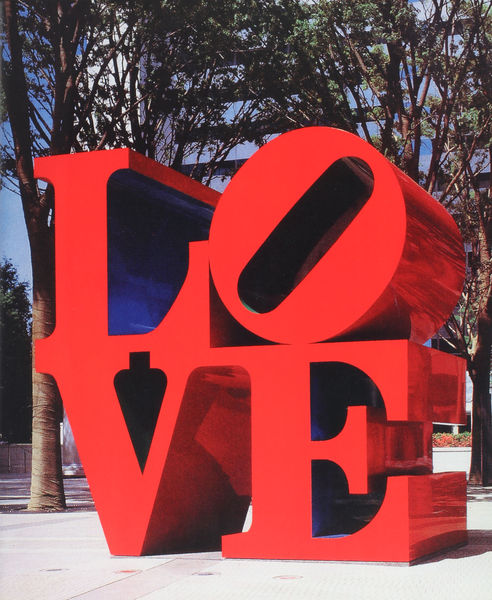
Titel: Love
Künstler: Robert Indiana
Institution: Shinjunku-I-Land Art Project, Tokyo
Schlagwörter: baum, blau, himmel, schatten, bäume, grün, fenster, licht, gebäude, haus, rot, skulptur, schrift, platz, plastik, foto, buchstaben, kunst, lettern, latz, hochhaus, kunstwerk, 3d, e, lo, love, ve